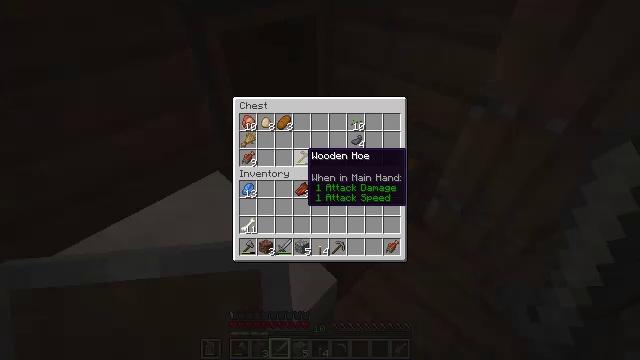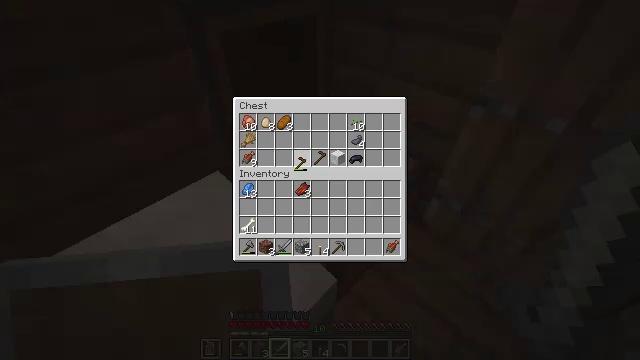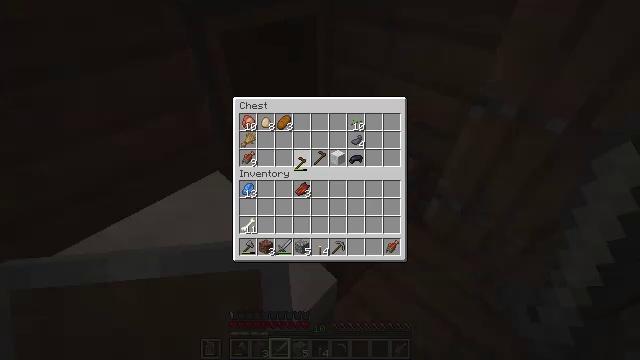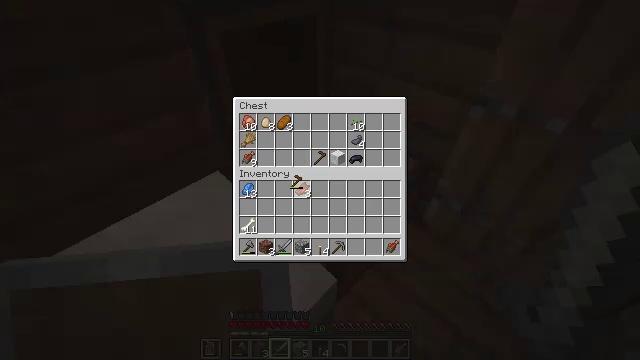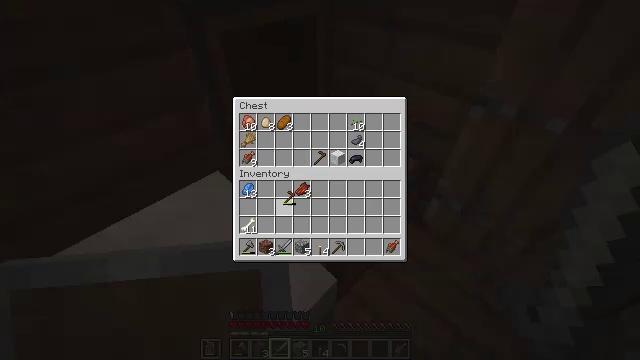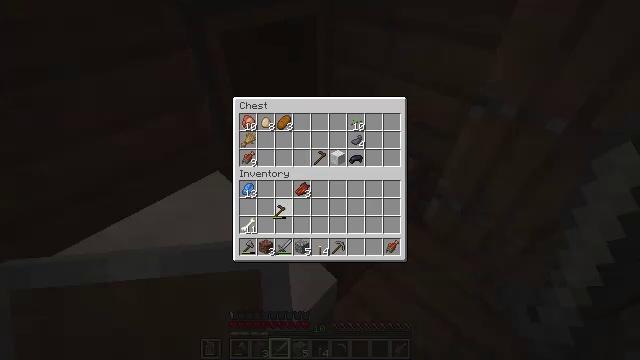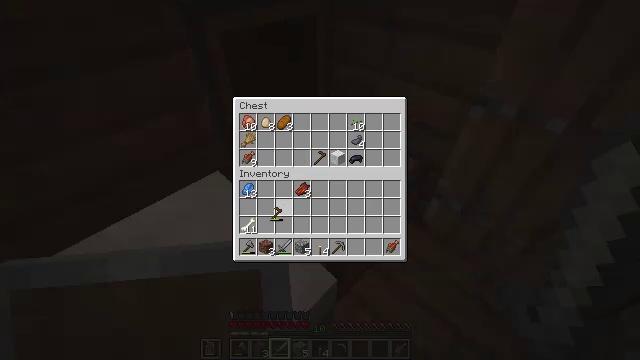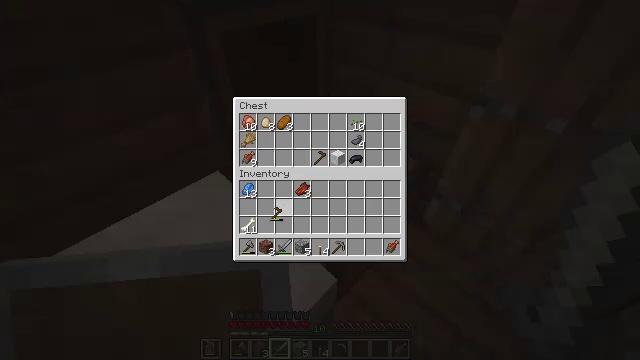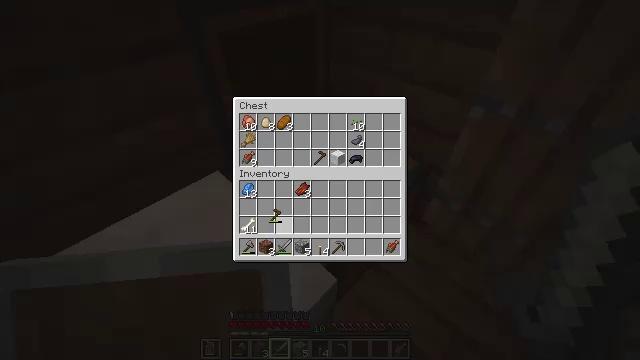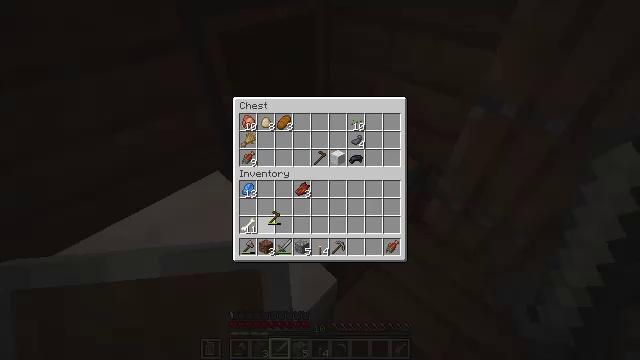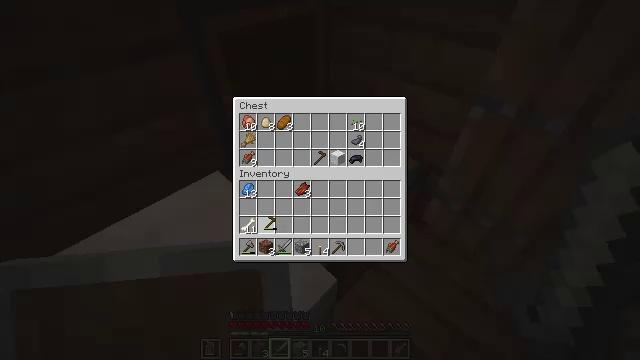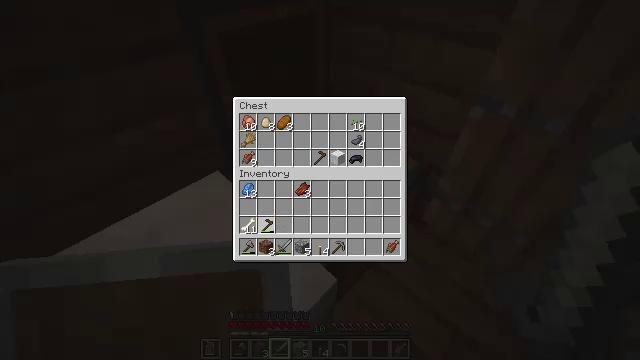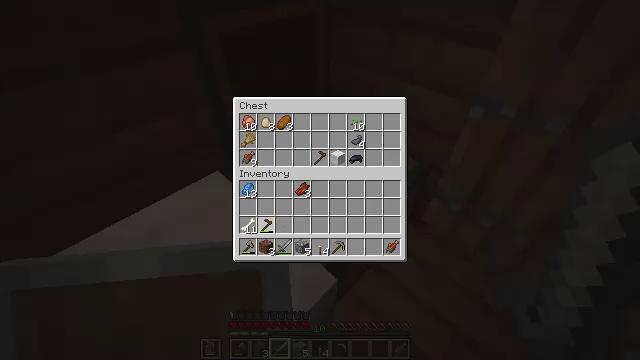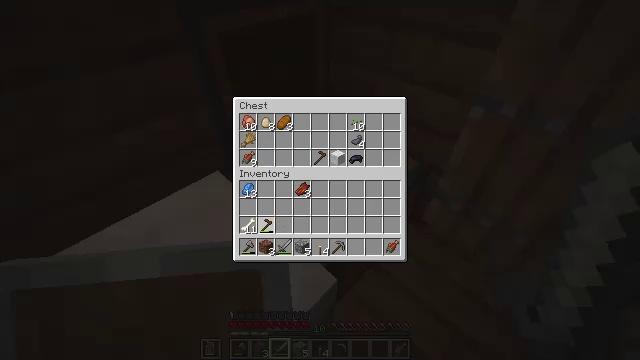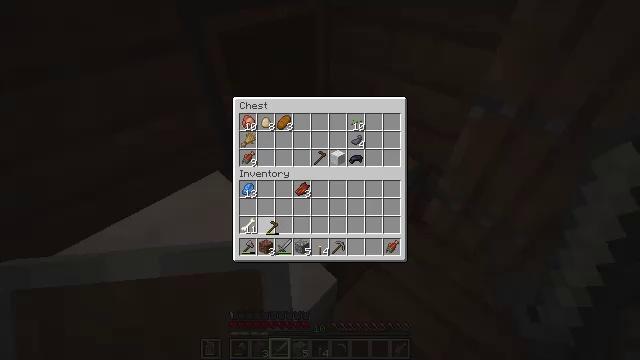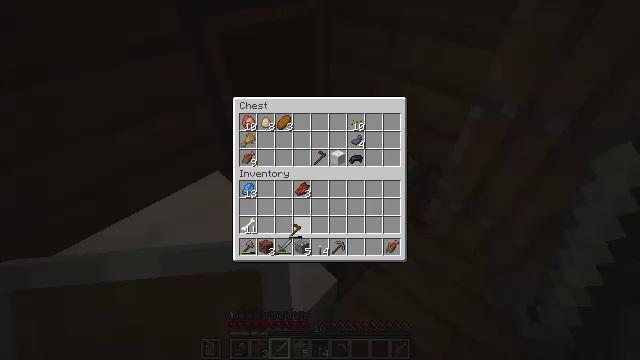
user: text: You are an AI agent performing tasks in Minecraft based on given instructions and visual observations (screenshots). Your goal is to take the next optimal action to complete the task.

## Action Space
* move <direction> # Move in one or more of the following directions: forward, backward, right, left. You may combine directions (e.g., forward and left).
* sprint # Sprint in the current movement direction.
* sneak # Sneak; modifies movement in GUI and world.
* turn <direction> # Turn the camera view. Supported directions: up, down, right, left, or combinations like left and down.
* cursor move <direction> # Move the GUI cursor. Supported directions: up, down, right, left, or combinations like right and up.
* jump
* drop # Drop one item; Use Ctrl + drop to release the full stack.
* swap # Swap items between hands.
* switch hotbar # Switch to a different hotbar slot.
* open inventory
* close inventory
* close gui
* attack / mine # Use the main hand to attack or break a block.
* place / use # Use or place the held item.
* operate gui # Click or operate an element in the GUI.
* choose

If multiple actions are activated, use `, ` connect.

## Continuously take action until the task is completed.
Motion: motion action
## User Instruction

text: Collect wheat crops.
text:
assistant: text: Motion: operate gui
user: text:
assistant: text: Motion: operate gui
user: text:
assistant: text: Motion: operate gui
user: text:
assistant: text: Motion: no_op
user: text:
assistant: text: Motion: cursor move down
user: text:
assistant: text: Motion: cursor move left and down
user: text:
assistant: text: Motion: cursor move left and down
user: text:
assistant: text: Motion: no_op
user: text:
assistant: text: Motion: no_op
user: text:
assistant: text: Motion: no_op
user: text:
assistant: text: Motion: no_op
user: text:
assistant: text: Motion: no_op
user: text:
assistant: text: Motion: no_op
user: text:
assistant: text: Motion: no_op
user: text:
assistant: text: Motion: no_op
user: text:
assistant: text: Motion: no_op
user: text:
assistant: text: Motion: cursor move right
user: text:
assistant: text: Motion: cursor move right
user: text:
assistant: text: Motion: cursor move right
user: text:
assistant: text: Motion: cursor move right
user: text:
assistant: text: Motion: no_op
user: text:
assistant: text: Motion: no_op
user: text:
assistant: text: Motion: no_op
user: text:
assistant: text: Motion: no_op
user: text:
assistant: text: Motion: no_op
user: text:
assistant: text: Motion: no_op
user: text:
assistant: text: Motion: no_op
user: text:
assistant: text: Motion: no_op
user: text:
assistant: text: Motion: operate gui
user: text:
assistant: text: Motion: operate gui